Field crop: maize
Growth stage: 1
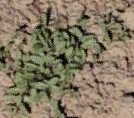
Species: convolvulus